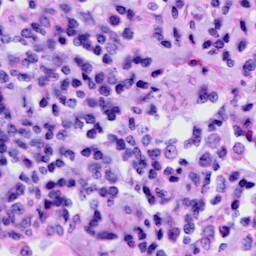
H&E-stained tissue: Cervix